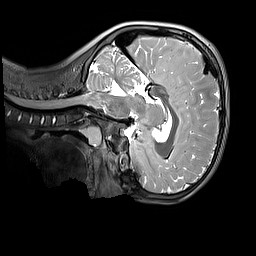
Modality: T2w
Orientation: sagittal
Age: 9
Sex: male
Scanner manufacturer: siemens
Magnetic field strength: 3 T
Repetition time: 3.2 s
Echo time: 0.408 s